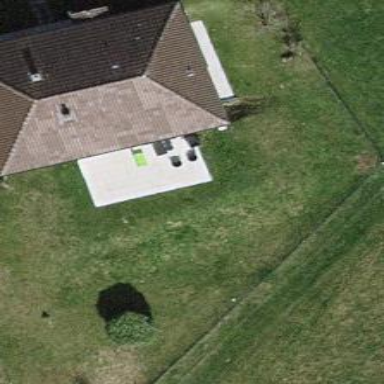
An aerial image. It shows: Simple and straightforward house.